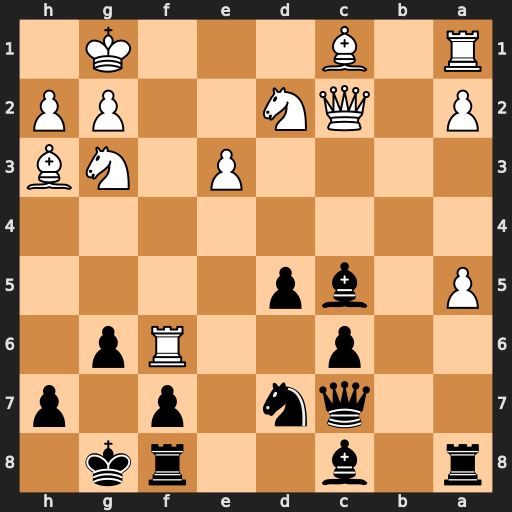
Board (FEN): r1b2rk1/2qn1p1p/2p2Rp1/P1bp4/8/4P1NB/P1QN2PP/R1B3K1
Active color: b
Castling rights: -
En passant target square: -
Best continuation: Bxe3+ Kh1 Nxf6